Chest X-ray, PA view. Patient: 45 years old, sex M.
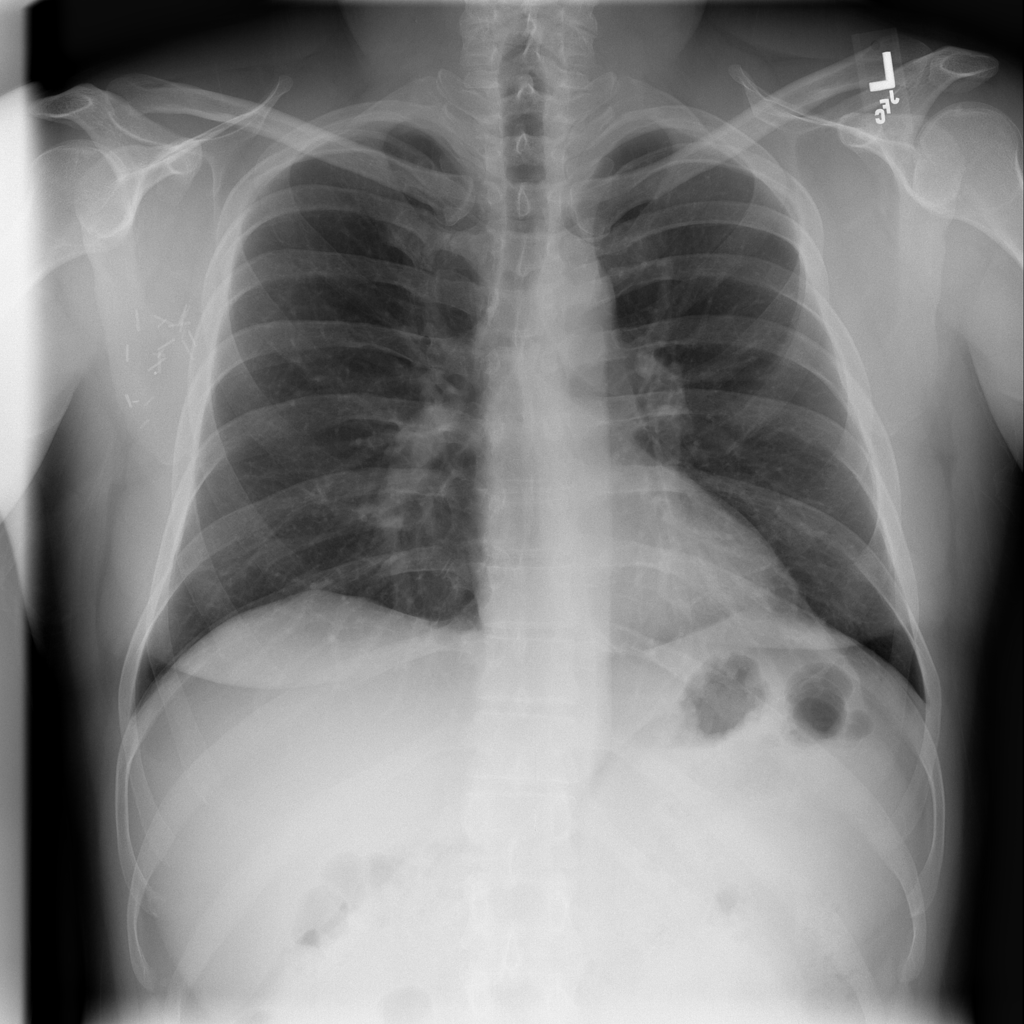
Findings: No Finding